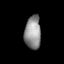
Tissue: lung
Cell type: Epithelial cells
Senescence score: 0.1819
Nuclear area (px): 530
Mean DAPI intensity: 143.749